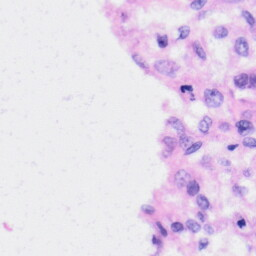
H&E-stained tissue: Liver